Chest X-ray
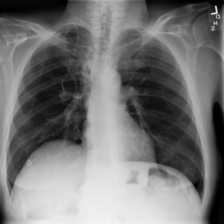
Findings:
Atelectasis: negative
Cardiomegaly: negative
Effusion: negative
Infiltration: negative
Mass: negative
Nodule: negative
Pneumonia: negative
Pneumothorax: negative
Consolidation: negative
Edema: negative
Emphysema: negative
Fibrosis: negative
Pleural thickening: negative
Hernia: negative